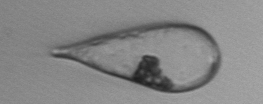
Label: Licmophora